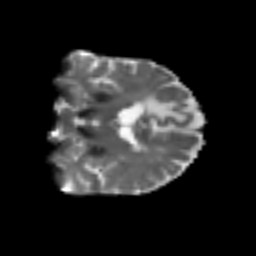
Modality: T2w
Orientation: coronal
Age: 56
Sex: male
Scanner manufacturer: siemens
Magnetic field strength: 3 T
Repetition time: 4.987 s
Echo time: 0.0792 s